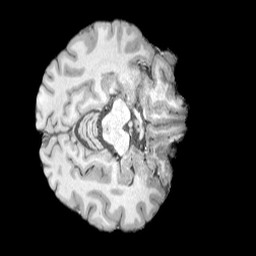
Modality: T1w
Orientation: axial
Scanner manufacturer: siemens
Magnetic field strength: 3 T
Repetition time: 2.08 s
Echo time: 0.00464 s